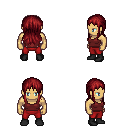
a pixel art fantasy rpg character, male body template, human, tanned skin, maroon pirate shirt, red pants, brunette unkempt hairstyle, black shoes, four views (front, back, left, right), 2x2 character sprite sheet, small pixel art, hard edges, no anti-aliasing